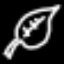
Label: leaf